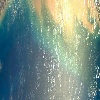
Label: water